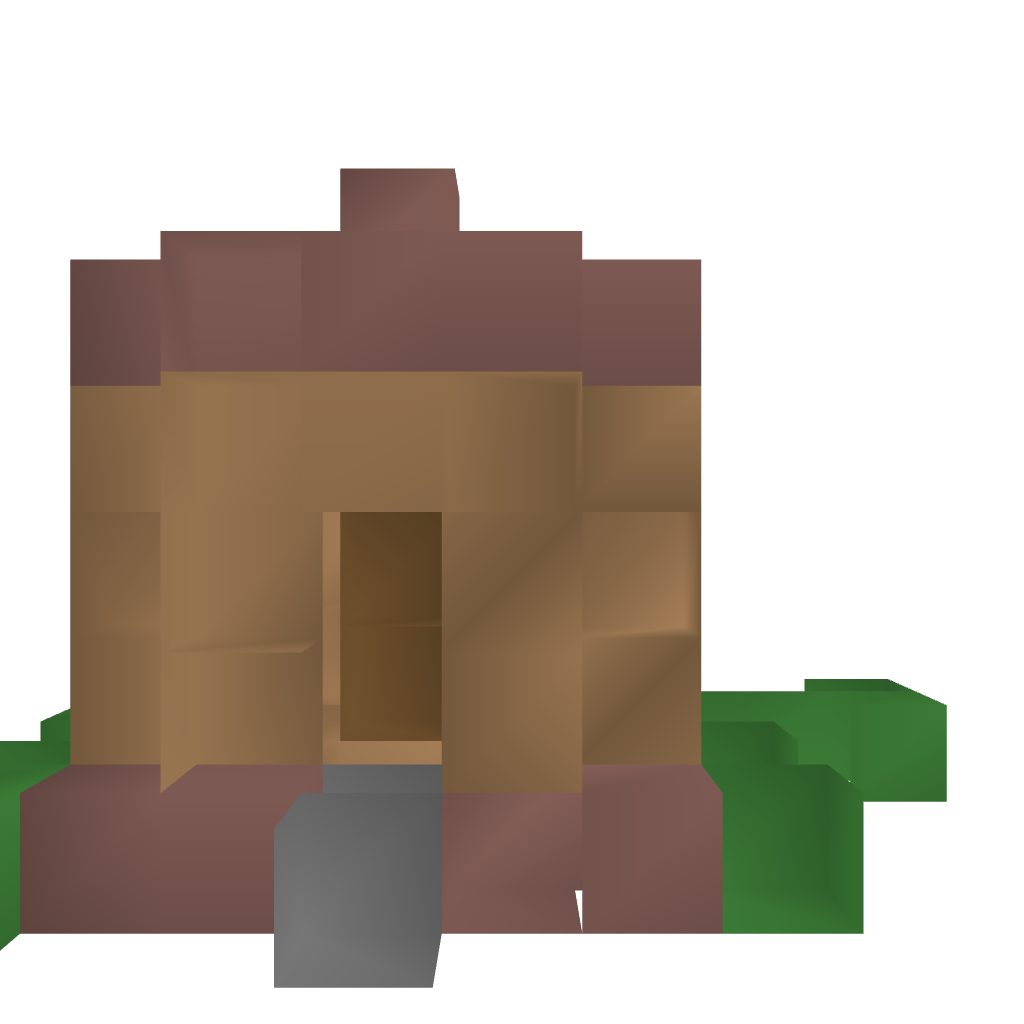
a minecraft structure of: The Dimensional Ripper bad low quality